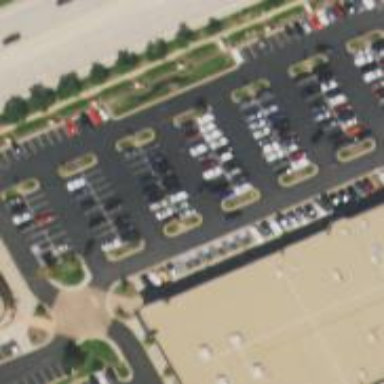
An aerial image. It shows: Parking space is available.